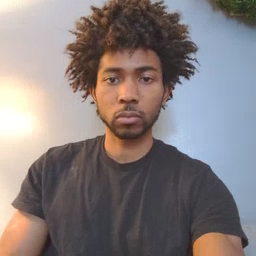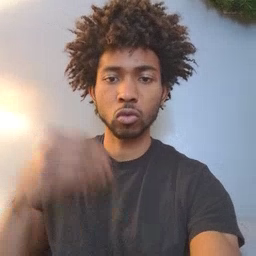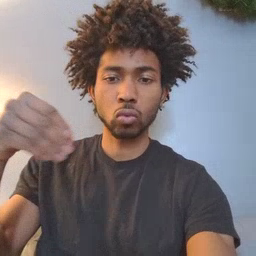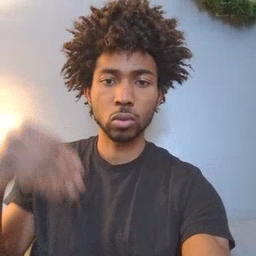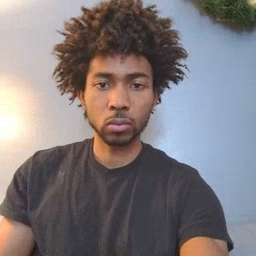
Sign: store